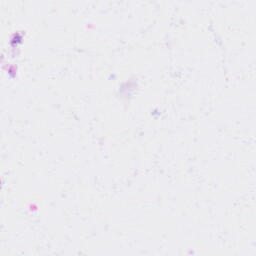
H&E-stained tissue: Liver